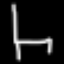
Label: chair